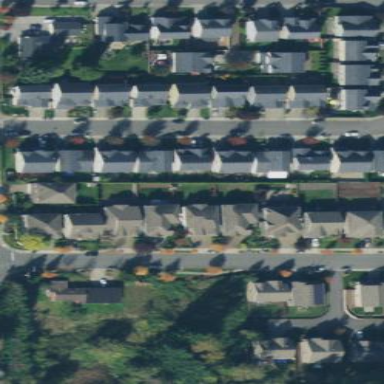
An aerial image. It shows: Residential neighbourhood.